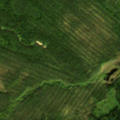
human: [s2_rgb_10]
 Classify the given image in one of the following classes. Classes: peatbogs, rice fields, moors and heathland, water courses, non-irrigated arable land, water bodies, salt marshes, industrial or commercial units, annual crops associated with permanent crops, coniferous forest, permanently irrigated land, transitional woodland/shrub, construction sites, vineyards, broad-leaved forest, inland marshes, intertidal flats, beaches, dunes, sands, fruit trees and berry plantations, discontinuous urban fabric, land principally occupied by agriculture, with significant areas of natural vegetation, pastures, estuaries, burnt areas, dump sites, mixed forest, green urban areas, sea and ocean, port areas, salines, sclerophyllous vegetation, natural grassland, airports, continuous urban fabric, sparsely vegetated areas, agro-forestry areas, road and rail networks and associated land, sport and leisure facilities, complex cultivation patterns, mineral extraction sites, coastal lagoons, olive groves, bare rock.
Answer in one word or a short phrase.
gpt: coniferous forest, transitional woodland/shrub